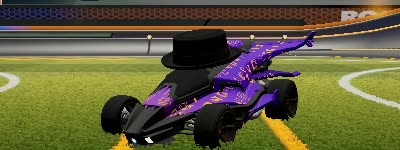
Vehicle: aftershock